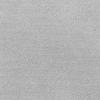
Atmospheric dust classification: dusty